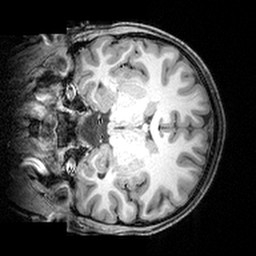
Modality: T1w
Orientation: coronal
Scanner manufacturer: siemens
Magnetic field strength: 3 T
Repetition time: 1.9 s
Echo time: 0.00397 s